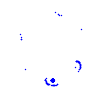
Particle: pion